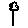
Label: flower